六年级 · 立体几何学
 下图是一根钢管、它所用的钢材的体积是 $\qquad$立方厘米。（单位：厘米)

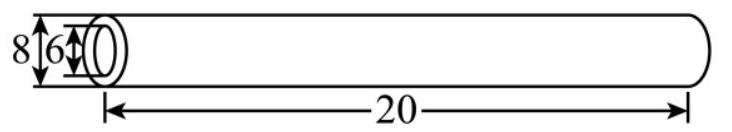
答案: 439.6